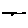
Label: fish